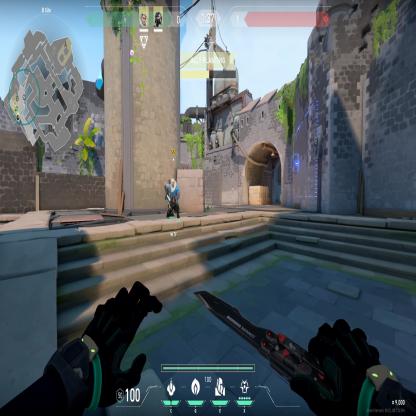
Label: teammate